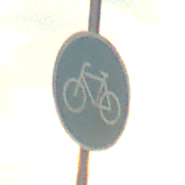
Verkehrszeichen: Radweg
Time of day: SunriseSunset
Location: Outdoor (Suburban)
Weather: PartlyCloudy
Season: NotSpecified
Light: Natural